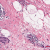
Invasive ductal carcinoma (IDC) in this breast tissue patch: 1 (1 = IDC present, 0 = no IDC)